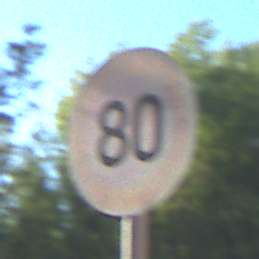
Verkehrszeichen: Geschwindigkeit80
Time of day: MorningAfternoon
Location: Outdoor (Suburban)
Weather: PartlyCloudy
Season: NotSpecified
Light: Natural